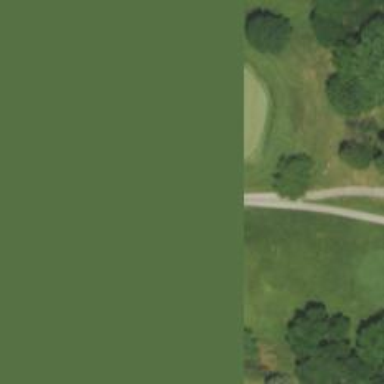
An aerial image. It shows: Path used for both walking and golf.